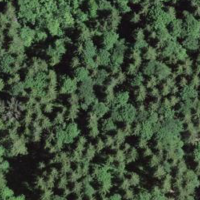
EUNIS habitat code: 43
Species observed at this site:
Cardamine heptaphylla